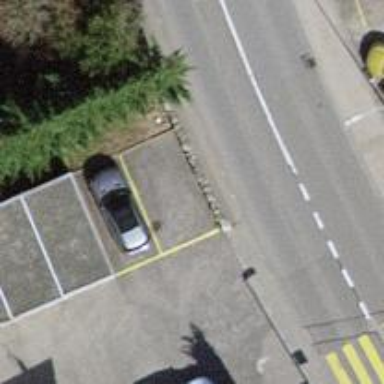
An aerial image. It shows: Sidewalk along the footway.